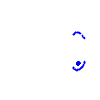
Particle: kaon